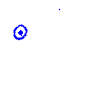
Particle: proton